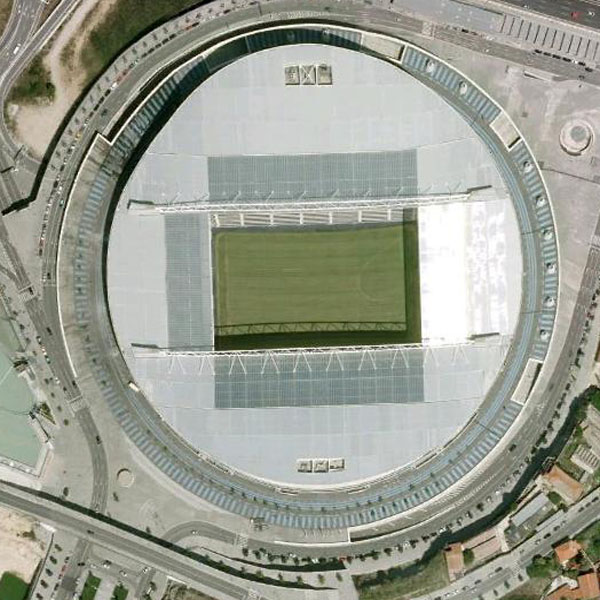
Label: footballField